Question: How can we get the data of all rows in a grouped column in Angular UI Grid?
For example, in the official <URL>, how to get all the company names in the 'Company' column.
I was able to get the aggregated value of grouped row by using the following code:
'''
for (var i = 0, l = $scope.gridRows.length; i<l; i += 1){
console.log($scope.gridRows[i].treeNode.aggregations[COLUMN_INDEX].value);
}
'''
But doesn't work for the 'Company' column, since their is no aggregate value for that column, and what I want is all the company's names.

Thank you in advance for your time.
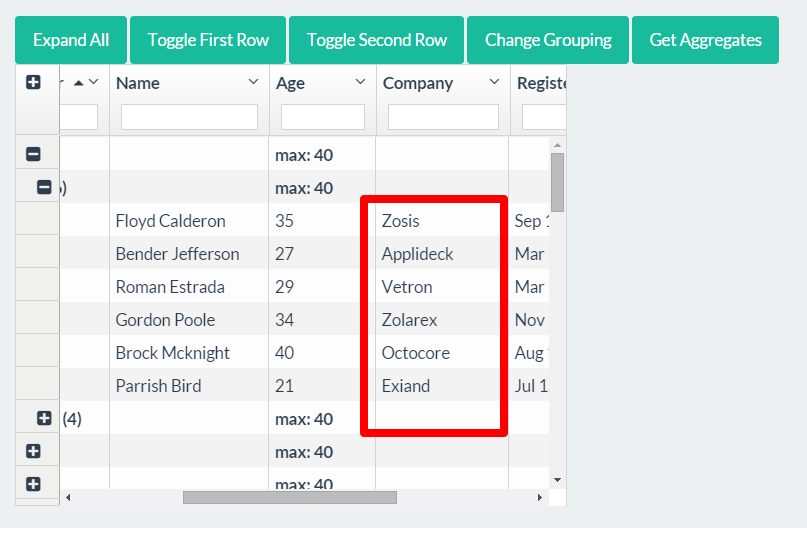
Answer: The key knowledge here is that '$scope.gridApi.grid.treeBase.tree' holds the rendered tree, and the structure of that tree is described in <URL>
What I think you want to do is to walk that tree and extract the information you want.
So really you want to navigate that tree pulling out 'row.entity.company'. What I'm not clear on is why that would make sense - presumably you actually want to get at the specific companies under a given tree node, or the companies that are currently visible.
If you want the companies that are visible, you could check 'row.visible' as you walk the tree. If you want those under a specific node, you need a way to know which node you want. If you have a gridRow that you're trying to extract for, you can then use 'row.treeNode.children' to get at the subset of the tree that is under that specific row.